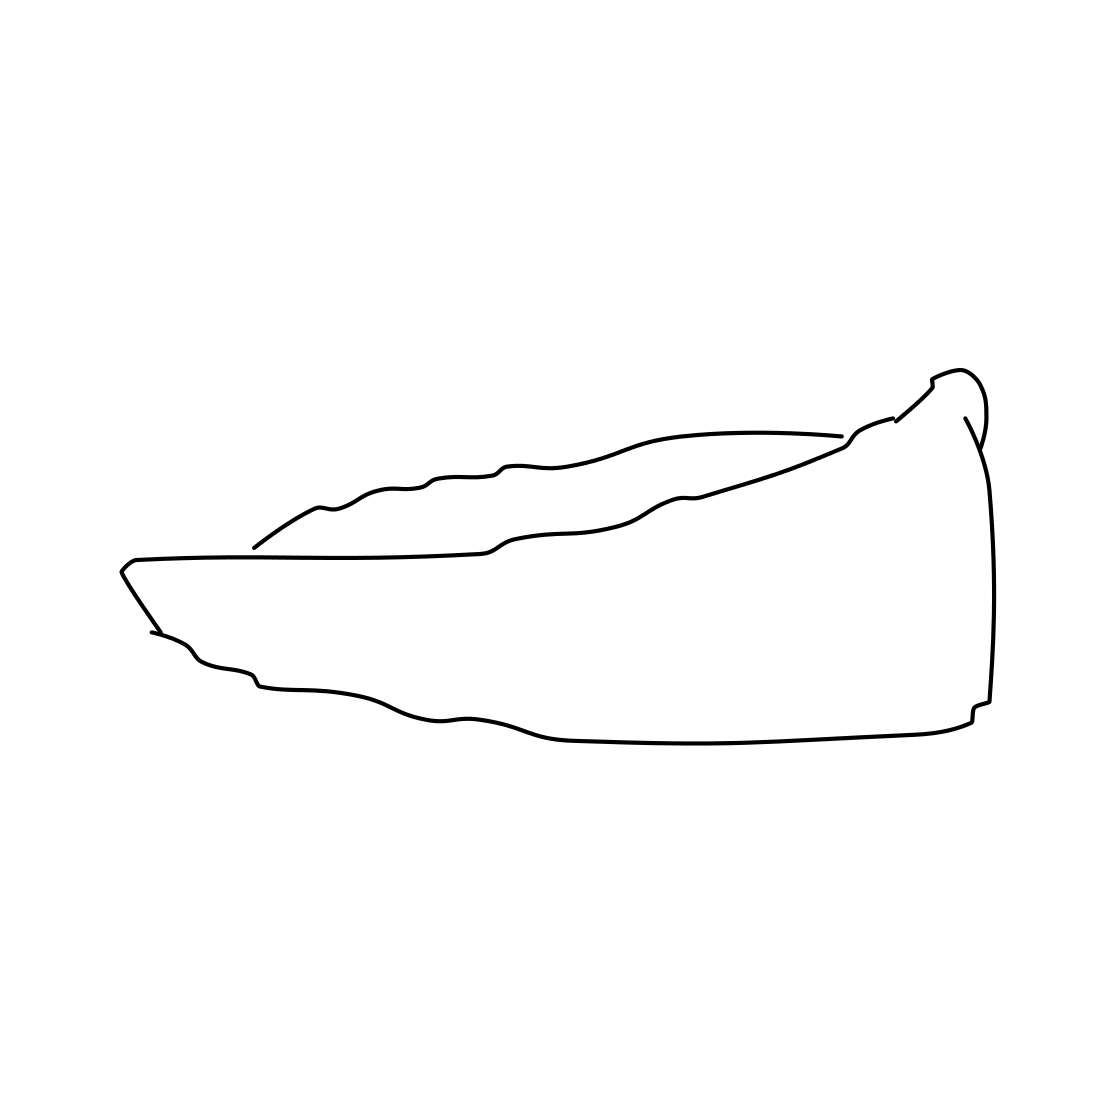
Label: speed-boat